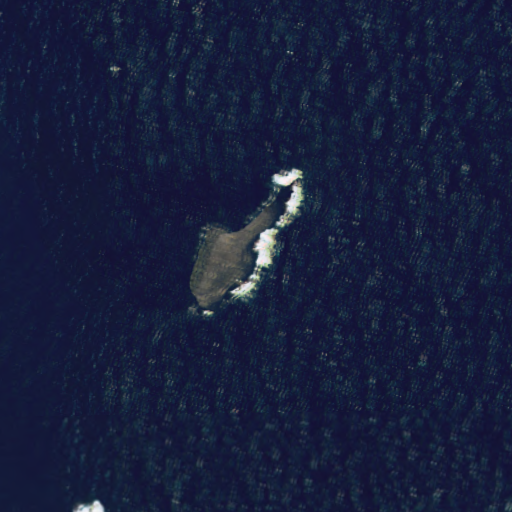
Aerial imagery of island in Hawaii named Mokupuku containing only unknown